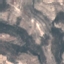
Label: HerbaceousVegetation